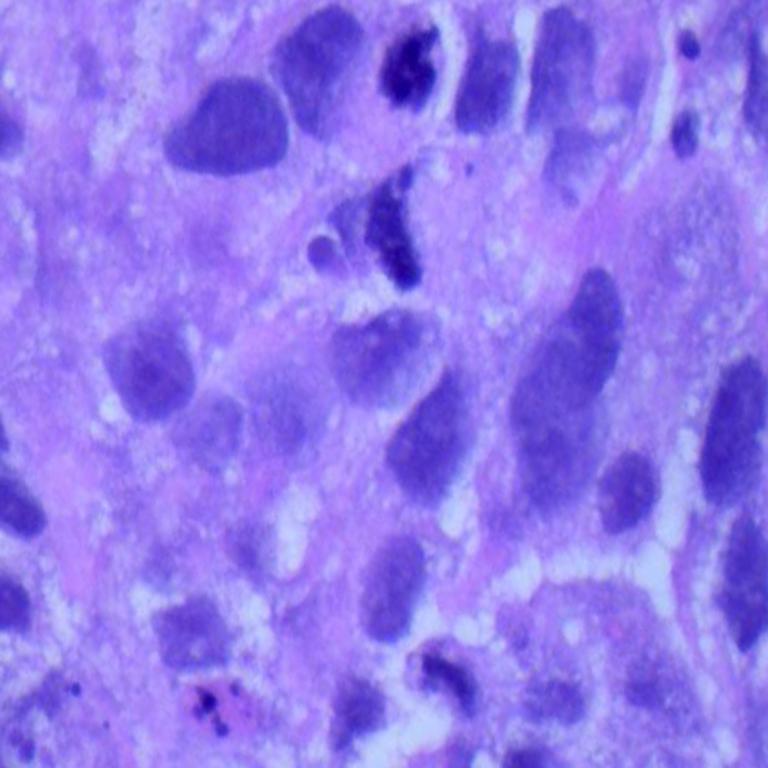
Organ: lung
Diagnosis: squamous carcinomas